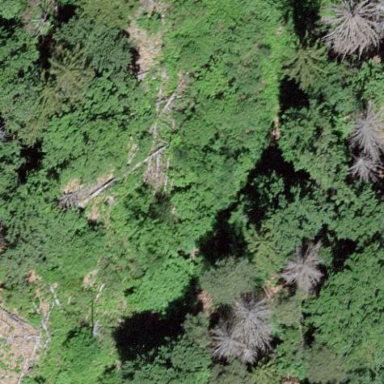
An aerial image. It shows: Patch of scrub vegetation.